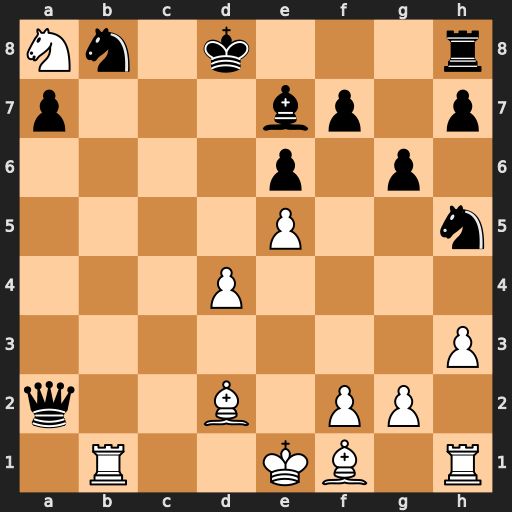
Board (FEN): Nn1k3r/p3bp1p/4p1p1/4P2n/3P4/7P/q2B1PP1/1R2KB1R
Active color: w
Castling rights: K
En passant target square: -
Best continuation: Rxb8+ Kd7 Bb5#